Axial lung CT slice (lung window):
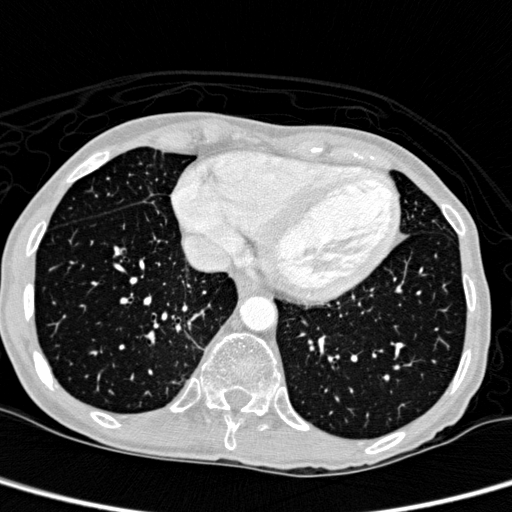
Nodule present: no